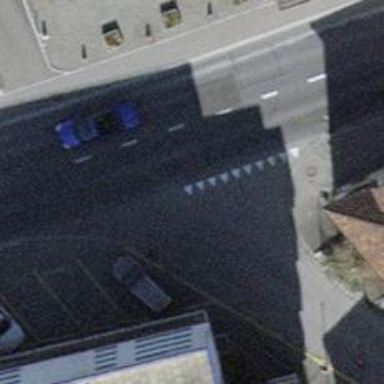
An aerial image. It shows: Road with "give way" sign.